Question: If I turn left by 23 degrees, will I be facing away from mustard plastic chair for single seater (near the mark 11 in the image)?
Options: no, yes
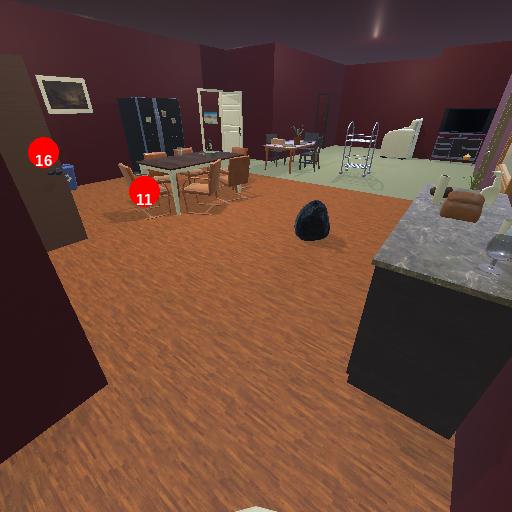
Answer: no